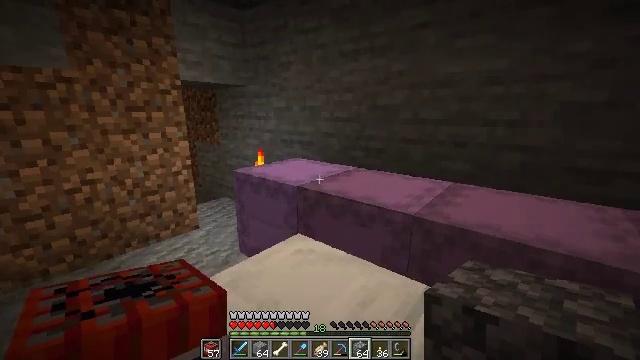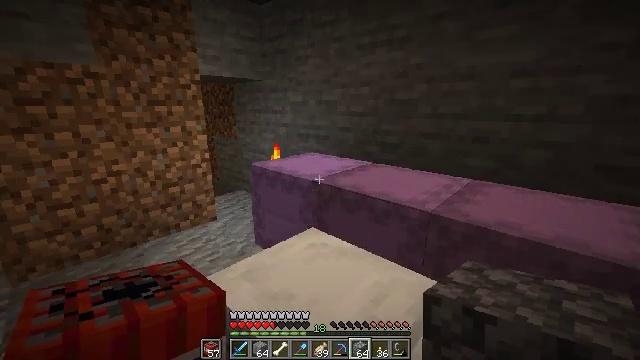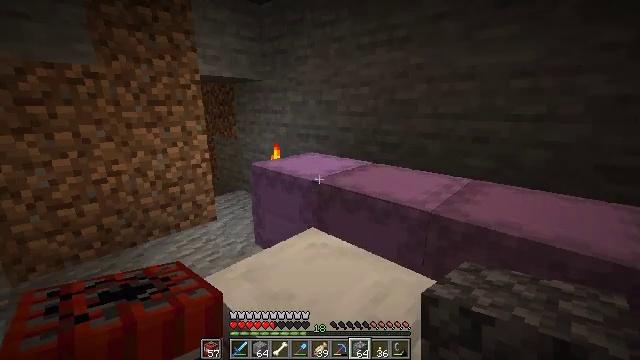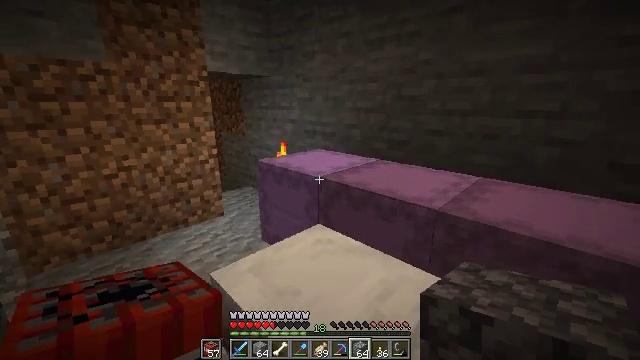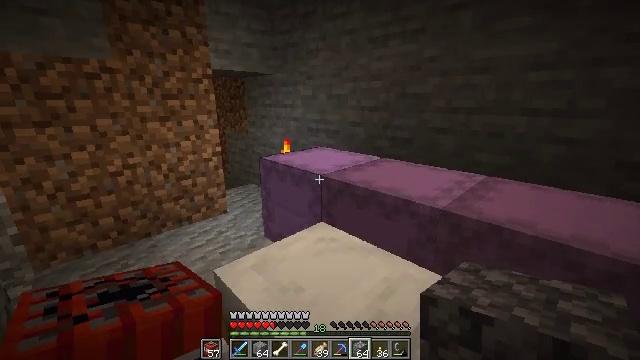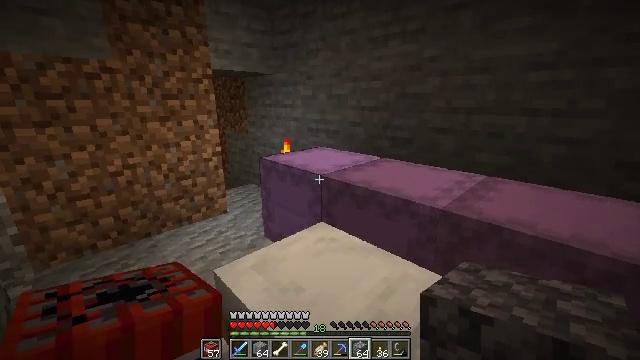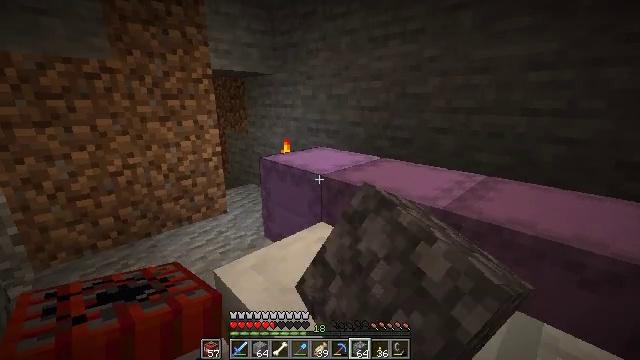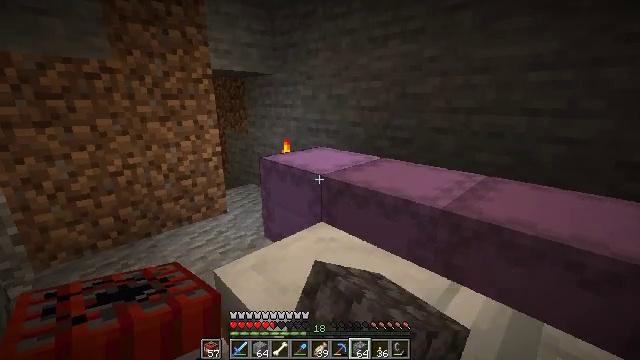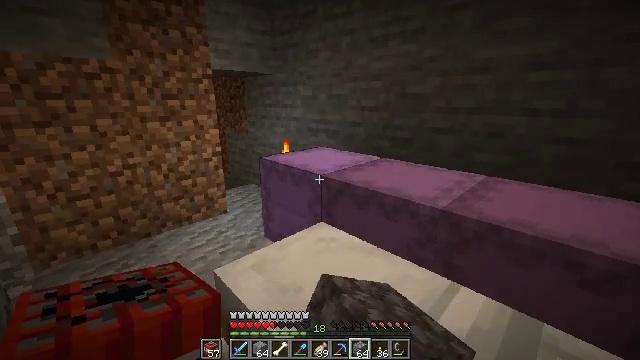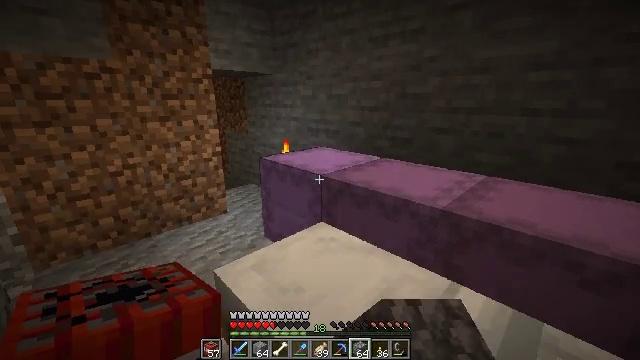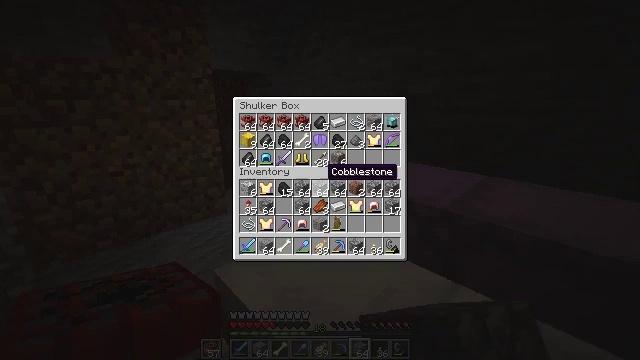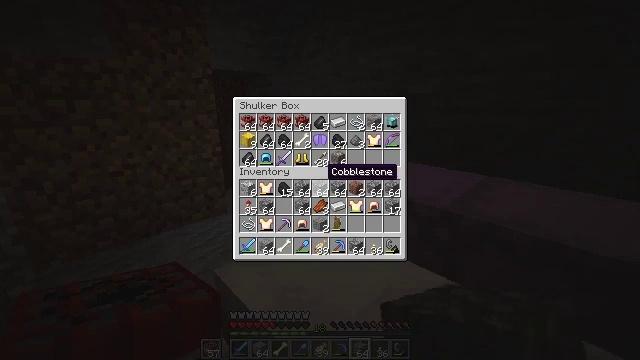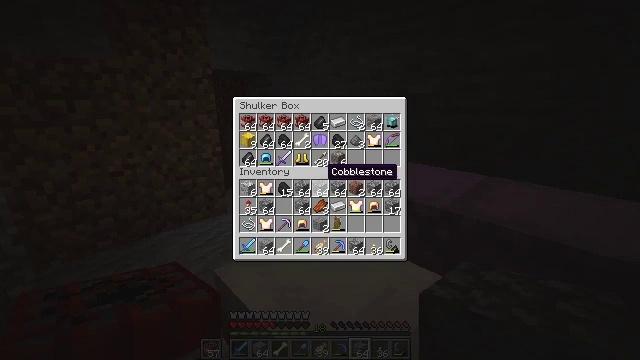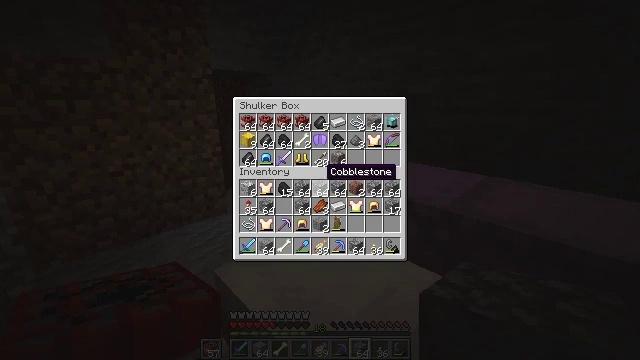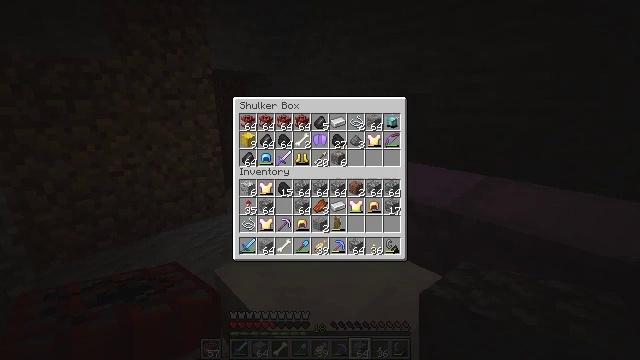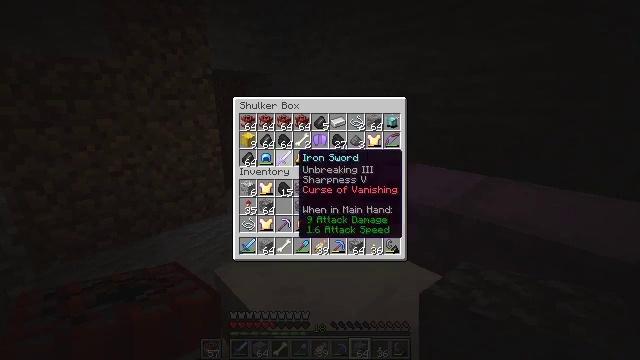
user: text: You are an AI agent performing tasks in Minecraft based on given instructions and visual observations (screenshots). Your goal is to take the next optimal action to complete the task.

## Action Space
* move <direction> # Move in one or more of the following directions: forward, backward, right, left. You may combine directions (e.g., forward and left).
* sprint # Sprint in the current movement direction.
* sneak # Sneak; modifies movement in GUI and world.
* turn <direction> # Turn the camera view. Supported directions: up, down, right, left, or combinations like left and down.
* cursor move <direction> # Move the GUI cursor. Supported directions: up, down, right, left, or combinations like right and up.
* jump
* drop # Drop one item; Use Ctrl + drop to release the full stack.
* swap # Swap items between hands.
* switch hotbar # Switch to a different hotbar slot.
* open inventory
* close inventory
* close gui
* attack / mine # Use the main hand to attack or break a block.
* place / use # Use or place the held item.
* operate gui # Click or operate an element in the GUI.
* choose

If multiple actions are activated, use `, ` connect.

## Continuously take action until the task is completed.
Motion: motion action
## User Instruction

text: Drop a golden chestplate.
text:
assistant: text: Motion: turn left and down
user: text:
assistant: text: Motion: no_op
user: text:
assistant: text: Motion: turn left
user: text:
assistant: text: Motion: no_op
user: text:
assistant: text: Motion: use / place
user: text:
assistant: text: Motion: use / place
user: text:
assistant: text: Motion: use / place
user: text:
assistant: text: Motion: no_op
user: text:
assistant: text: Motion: no_op
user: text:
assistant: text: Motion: open gui
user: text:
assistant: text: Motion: no_op
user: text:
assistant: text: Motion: no_op
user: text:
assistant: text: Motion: no_op
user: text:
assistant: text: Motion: cursor move left and up
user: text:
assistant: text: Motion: no_op
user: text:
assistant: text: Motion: cursor move right
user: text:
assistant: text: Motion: cursor move right and down
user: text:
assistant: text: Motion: cursor move right
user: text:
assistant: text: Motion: cursor move right and up
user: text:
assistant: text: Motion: cursor move right and up
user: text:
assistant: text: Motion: cursor move right
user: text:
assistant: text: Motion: no_op
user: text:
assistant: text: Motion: no_op
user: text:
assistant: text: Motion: cursor move left
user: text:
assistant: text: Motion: cursor move down
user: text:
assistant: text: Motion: cursor move down
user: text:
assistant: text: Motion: no_op
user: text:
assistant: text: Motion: cursor move down
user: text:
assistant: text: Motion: cursor move down
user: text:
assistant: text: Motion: no_op